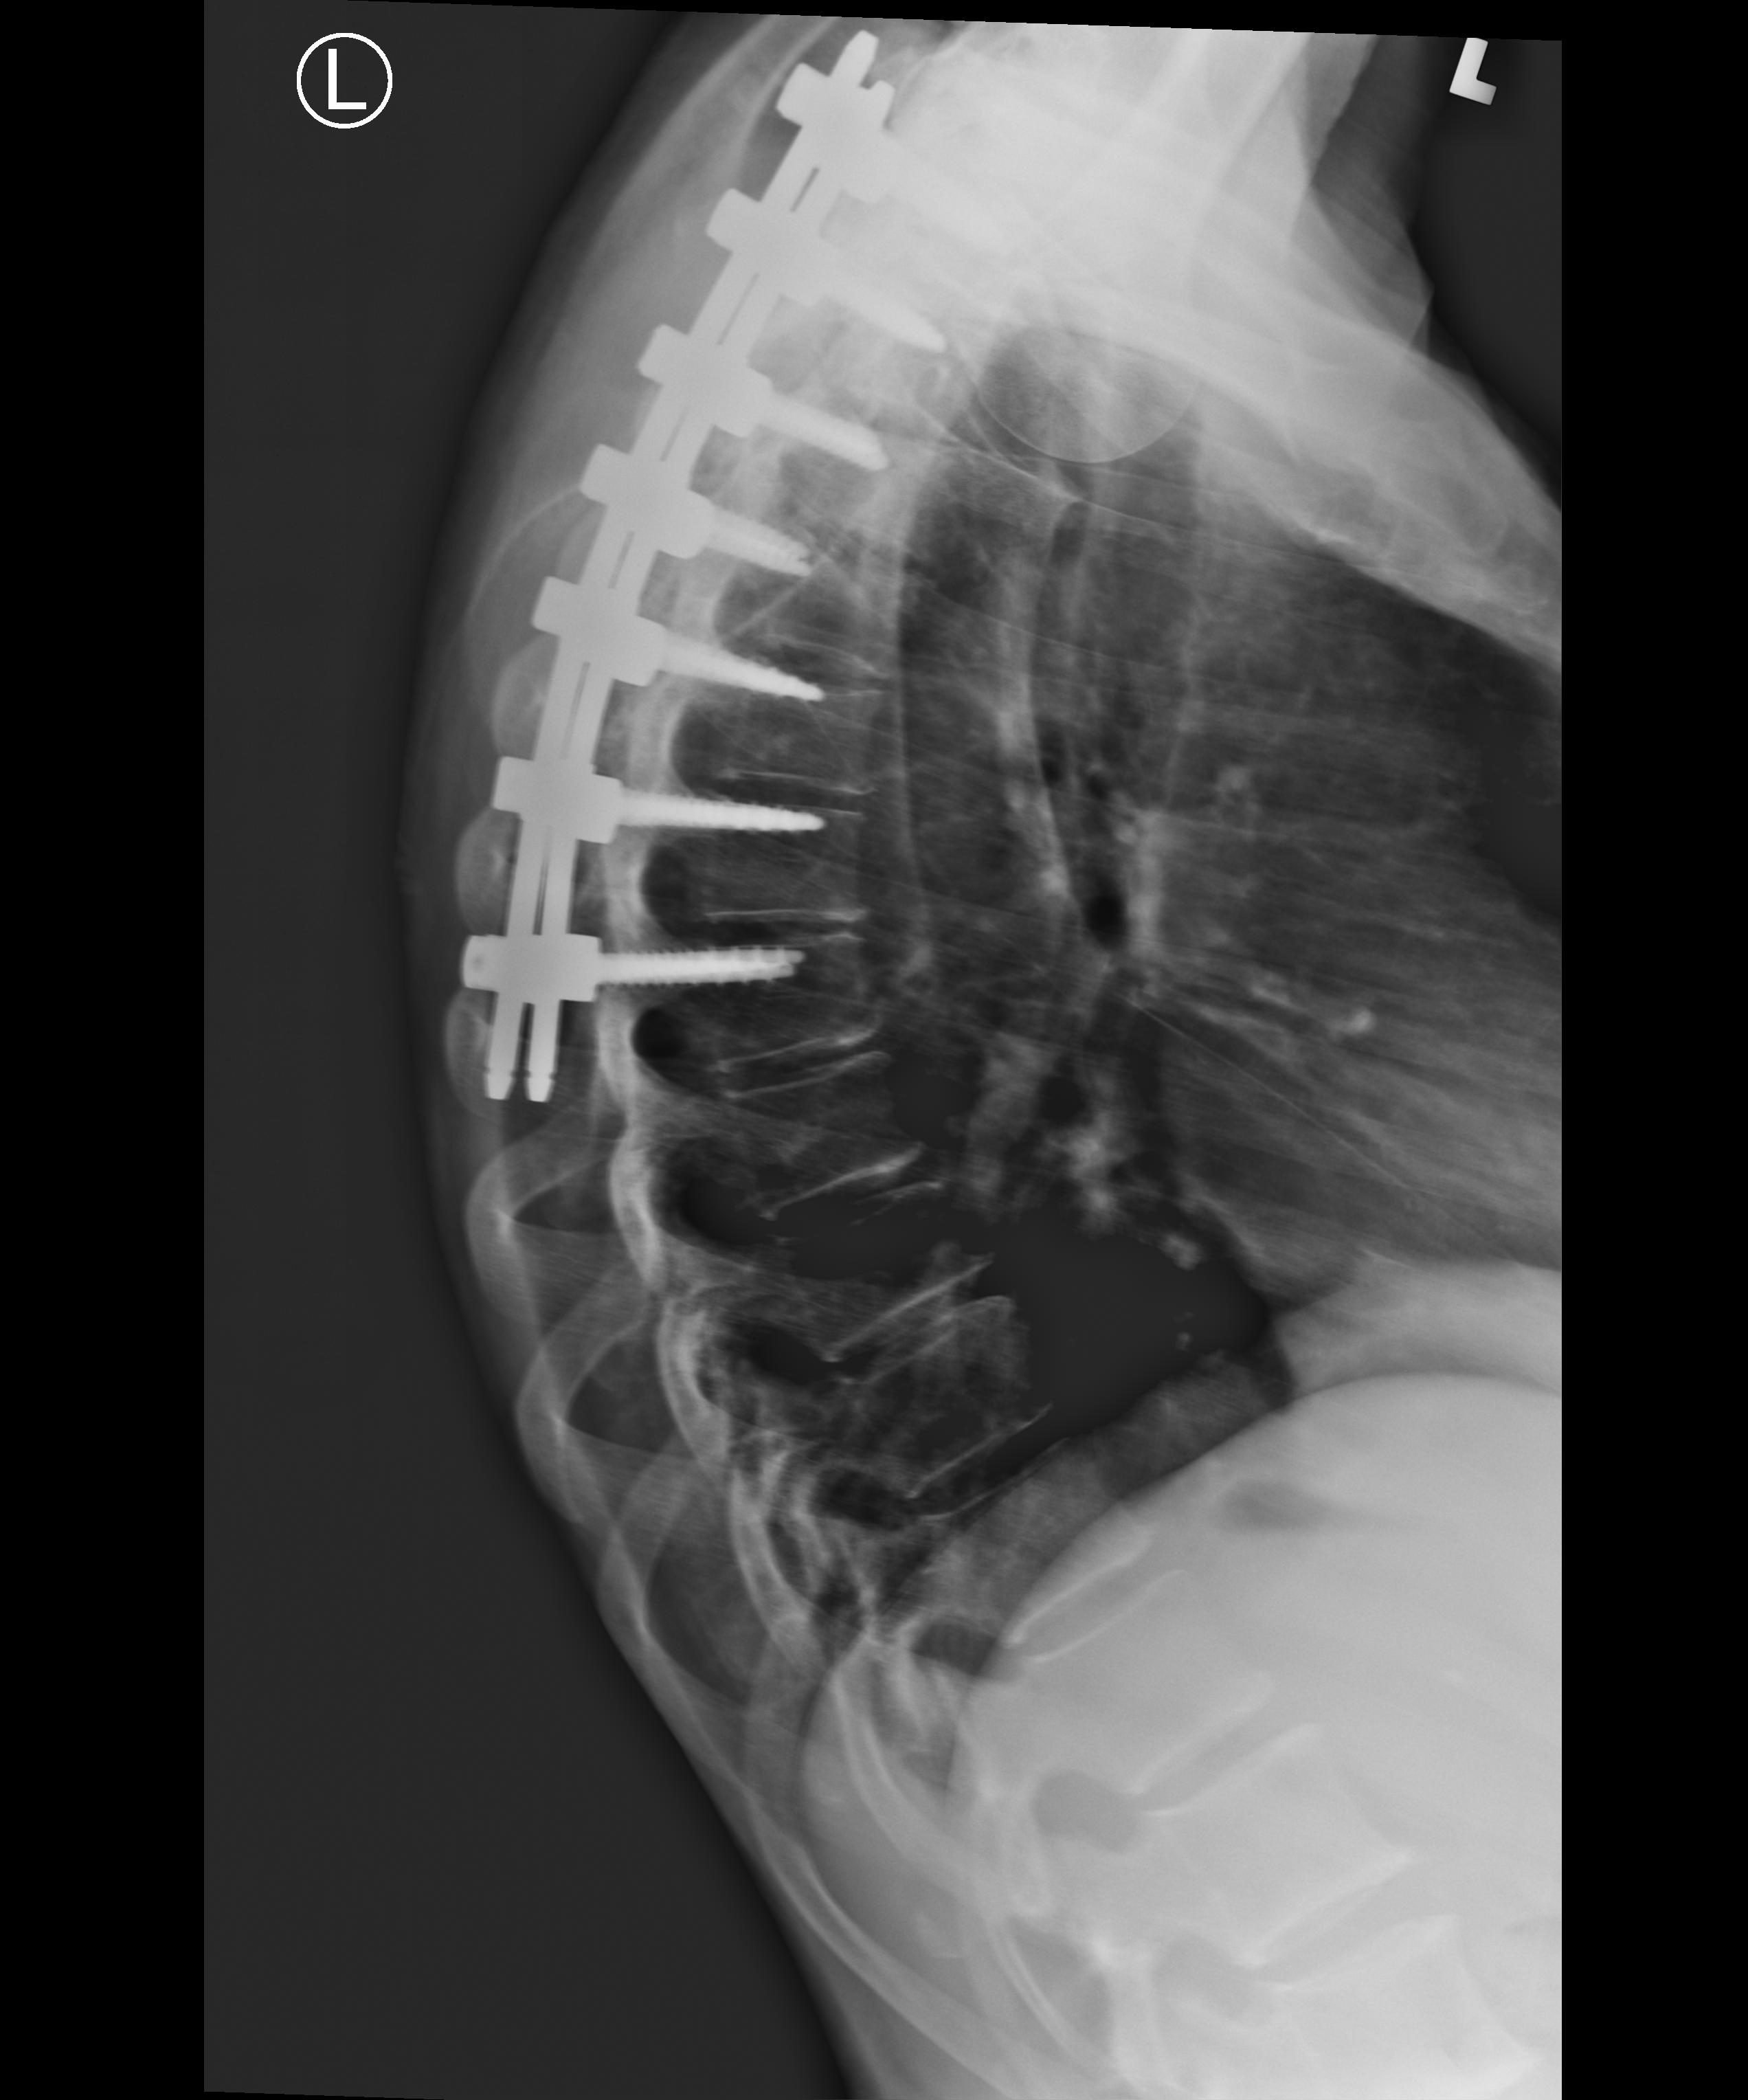
View: LATERAL
Implant manufacturer: medtronic solera